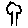
Label: tree